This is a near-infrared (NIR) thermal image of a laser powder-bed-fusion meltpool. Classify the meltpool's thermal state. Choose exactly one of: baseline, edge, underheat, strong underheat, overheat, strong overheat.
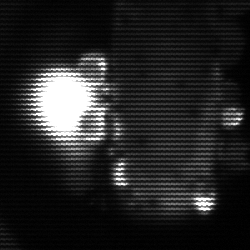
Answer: strong underheat